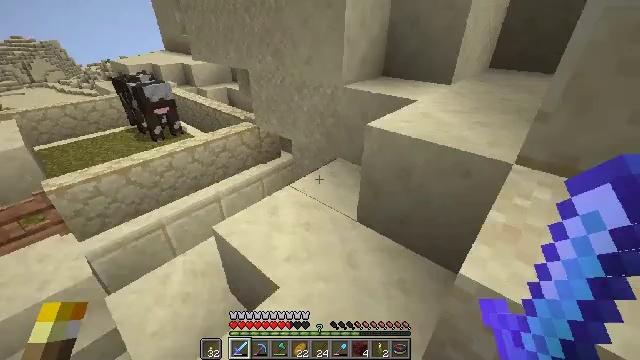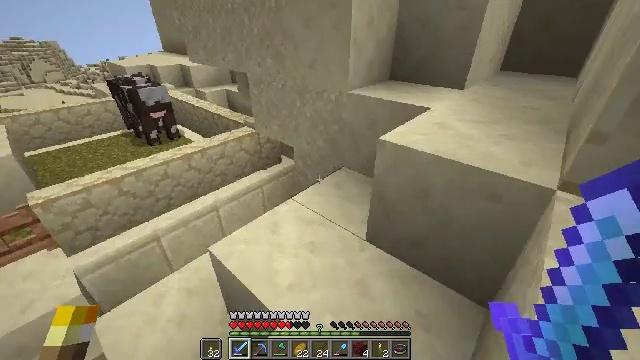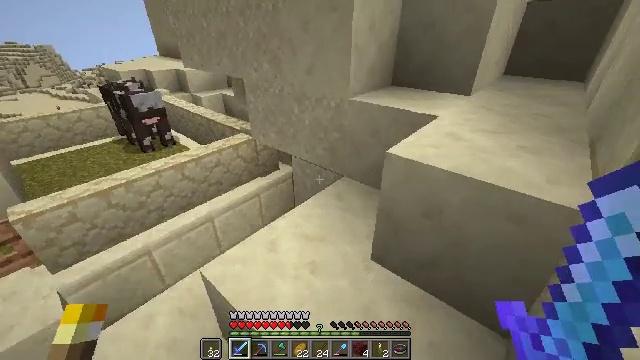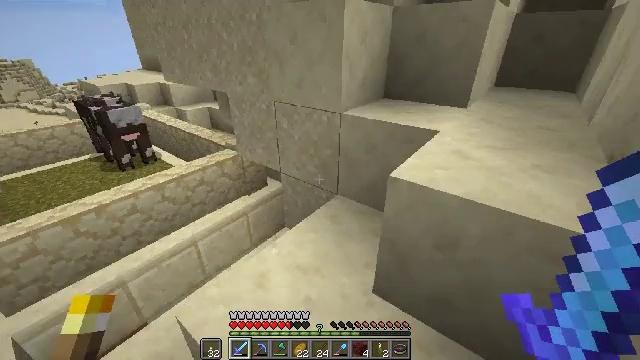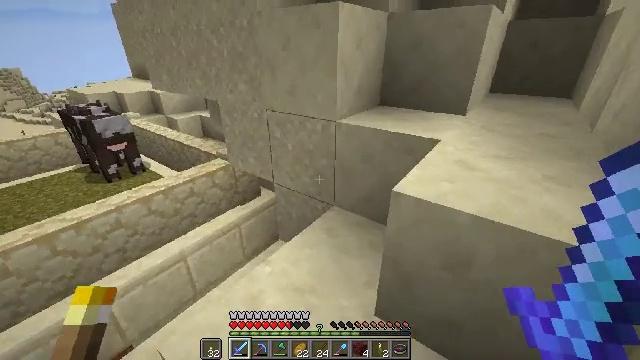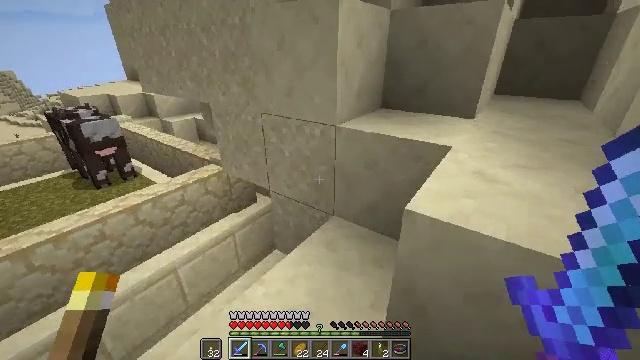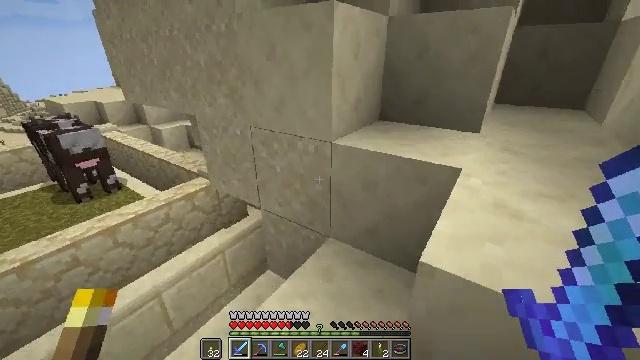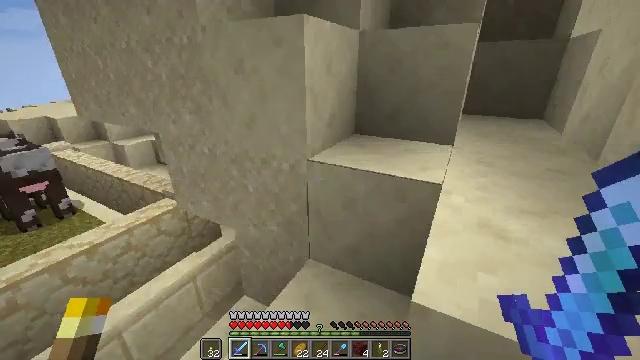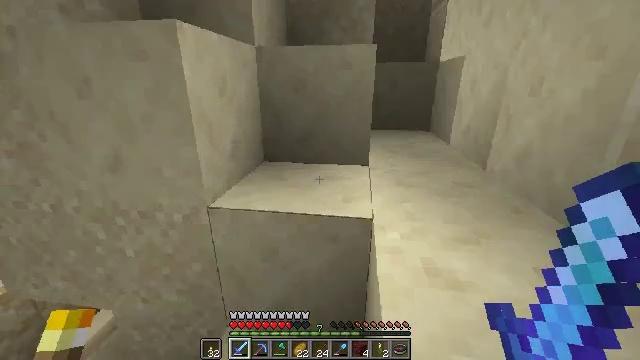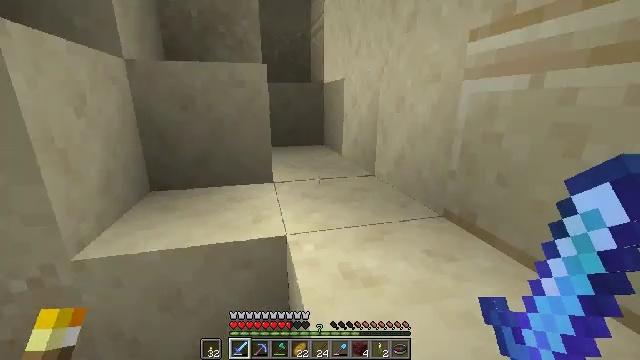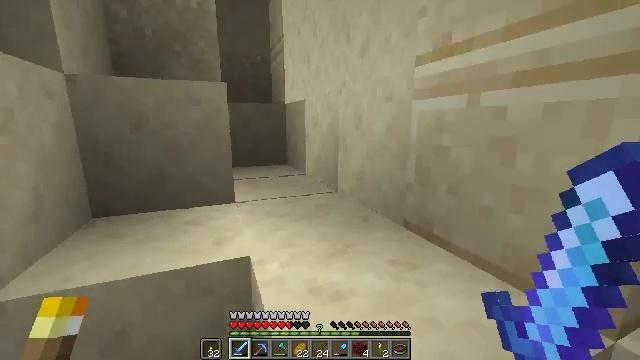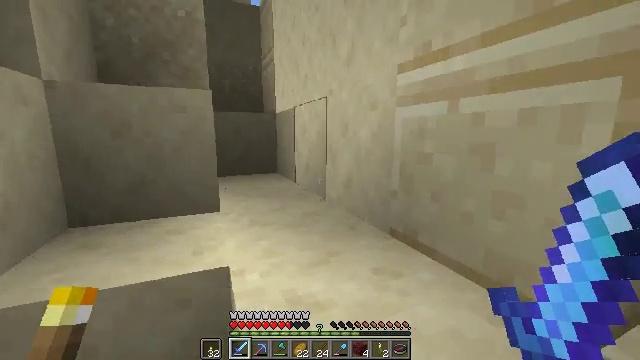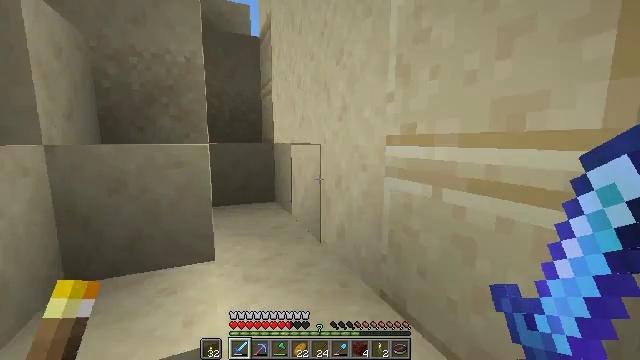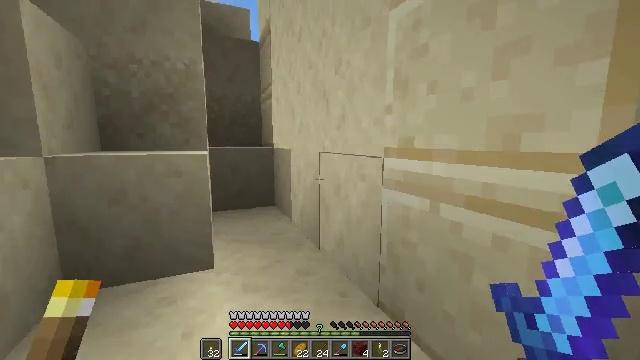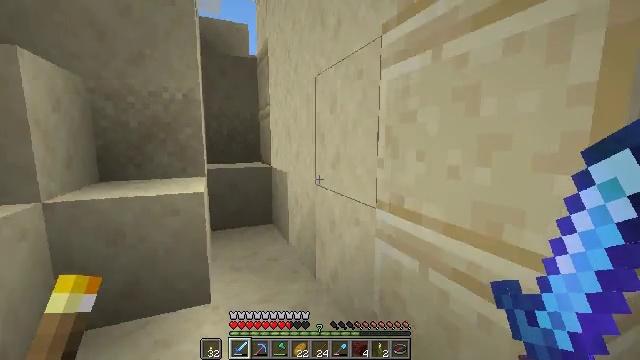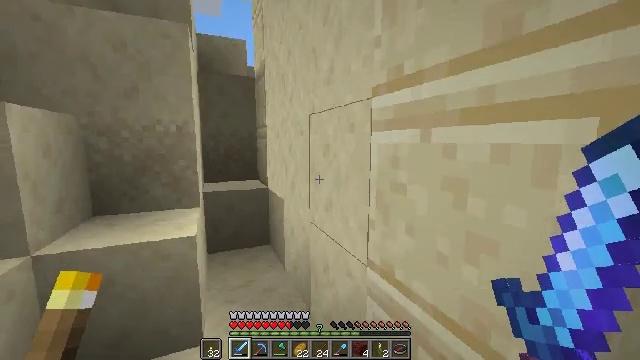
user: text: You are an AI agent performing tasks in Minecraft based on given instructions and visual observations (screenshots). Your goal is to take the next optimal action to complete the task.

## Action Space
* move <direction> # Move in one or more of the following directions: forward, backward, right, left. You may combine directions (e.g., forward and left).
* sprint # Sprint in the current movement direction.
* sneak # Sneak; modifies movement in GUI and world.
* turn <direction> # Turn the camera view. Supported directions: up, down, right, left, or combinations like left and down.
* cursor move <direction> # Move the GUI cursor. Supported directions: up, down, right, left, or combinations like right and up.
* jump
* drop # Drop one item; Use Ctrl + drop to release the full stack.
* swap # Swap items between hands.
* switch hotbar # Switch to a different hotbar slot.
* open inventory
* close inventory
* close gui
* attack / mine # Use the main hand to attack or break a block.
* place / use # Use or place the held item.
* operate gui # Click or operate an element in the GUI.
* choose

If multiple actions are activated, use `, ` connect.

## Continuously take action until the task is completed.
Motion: motion action
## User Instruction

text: Collect the dead bush from dry areas.
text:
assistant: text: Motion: move forward
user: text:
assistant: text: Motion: move forward
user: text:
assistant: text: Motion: move forward, turn right and up
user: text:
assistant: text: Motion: move forward, turn right and up
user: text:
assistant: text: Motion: move forward
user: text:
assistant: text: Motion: move forward, turn right and up
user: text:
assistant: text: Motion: move forward, turn right and up
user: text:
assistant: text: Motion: move forward, turn right and up
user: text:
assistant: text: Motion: move forward, turn right and up
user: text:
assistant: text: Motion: move forward, turn right and up
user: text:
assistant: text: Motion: move forward, turn right and up
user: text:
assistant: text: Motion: move forward, turn up, jump
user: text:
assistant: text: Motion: move forward, jump
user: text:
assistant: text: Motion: move forward, jump
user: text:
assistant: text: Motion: move forward, jump
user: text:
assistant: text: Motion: move forward, jump
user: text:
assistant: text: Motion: move forward, turn left
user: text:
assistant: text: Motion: move forward, turn left and up
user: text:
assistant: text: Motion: move forward, turn left and up
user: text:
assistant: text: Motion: move forward, turn left and up
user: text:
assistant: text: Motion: move forward, turn left and up
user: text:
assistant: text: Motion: move forward, turn left and up
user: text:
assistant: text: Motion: move forward, turn left and up
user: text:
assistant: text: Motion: move forward, turn left and up
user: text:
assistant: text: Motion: move forward, turn left and up
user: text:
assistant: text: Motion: move forward, turn left
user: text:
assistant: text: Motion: move forward, turn left, jump
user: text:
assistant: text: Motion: move forward, jump
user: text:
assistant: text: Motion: move forward, turn left, jump
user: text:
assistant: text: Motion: move forward, turn left and down, jump